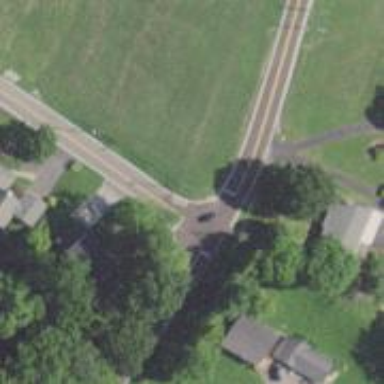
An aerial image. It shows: Utility pole.